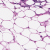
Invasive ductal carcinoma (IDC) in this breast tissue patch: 0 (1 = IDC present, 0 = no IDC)